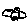
Label: bird